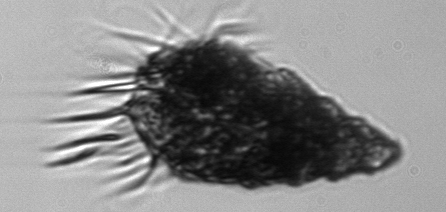
Label: Laboea_strobila